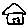
Label: house